Field crop: maize
Growth stage: 2
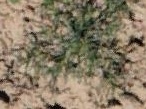
Species: salsola